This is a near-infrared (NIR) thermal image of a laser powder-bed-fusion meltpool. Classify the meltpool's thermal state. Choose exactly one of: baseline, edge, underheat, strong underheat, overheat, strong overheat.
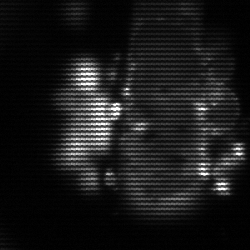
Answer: strong underheat